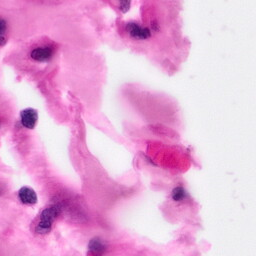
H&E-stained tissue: Pancreatic